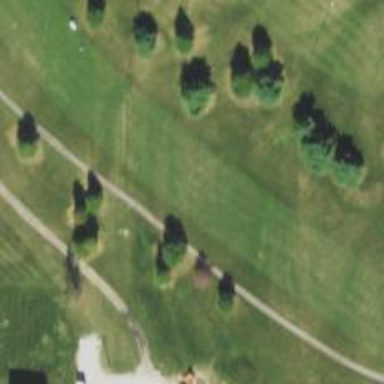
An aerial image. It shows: Golf hole.